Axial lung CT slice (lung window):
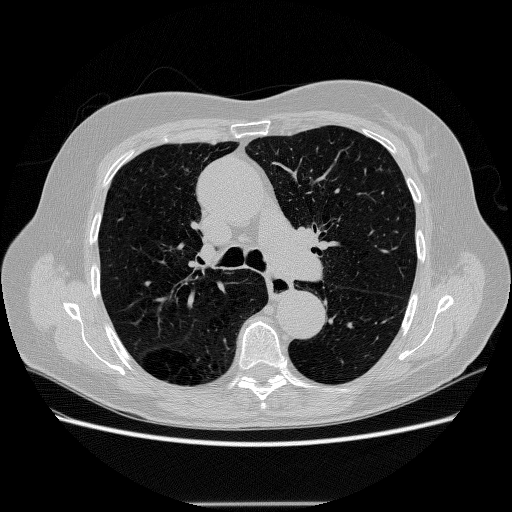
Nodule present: no